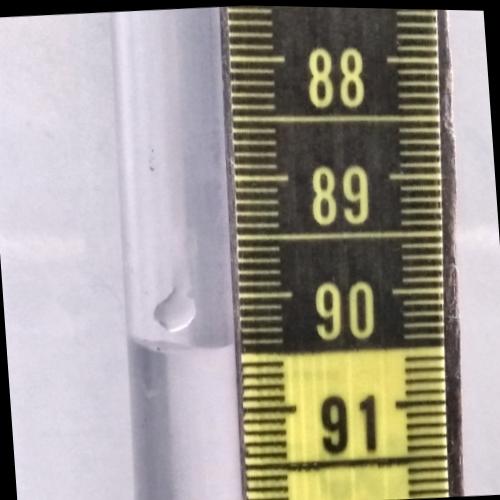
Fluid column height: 90.4 cm